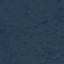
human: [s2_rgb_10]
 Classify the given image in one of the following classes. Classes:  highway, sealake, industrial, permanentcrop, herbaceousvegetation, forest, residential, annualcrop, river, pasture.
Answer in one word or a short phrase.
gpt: Forest